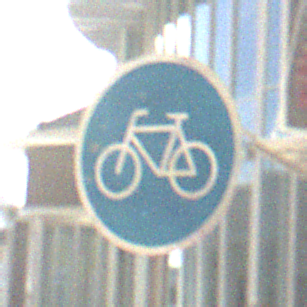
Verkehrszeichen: Radweg
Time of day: MorningAfternoon
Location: Outdoor (Urban)
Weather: PartlyCloudy
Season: NotSpecified
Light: Natural